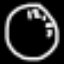
Label: clock